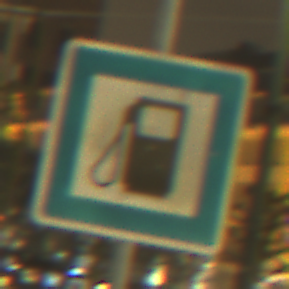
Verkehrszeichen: Tankstelle
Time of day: Night
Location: Outdoor (Urban)
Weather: Overcast
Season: NotSpecified
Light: Artificial